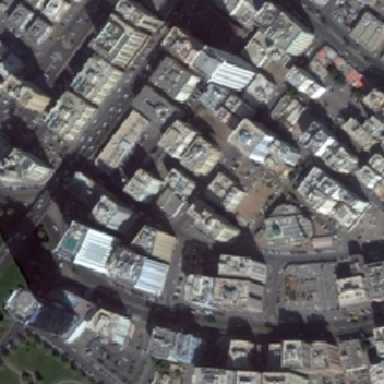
Dense residential areas are high-rise buildings .